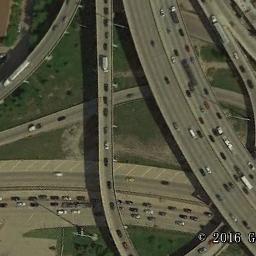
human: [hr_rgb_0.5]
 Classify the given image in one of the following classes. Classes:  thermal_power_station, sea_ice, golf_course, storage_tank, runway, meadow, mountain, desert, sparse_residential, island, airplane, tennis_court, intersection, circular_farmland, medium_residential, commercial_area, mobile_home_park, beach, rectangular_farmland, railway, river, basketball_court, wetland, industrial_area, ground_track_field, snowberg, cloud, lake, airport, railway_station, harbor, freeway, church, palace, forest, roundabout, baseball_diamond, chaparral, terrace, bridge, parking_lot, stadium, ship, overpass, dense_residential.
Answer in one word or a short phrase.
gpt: overpass